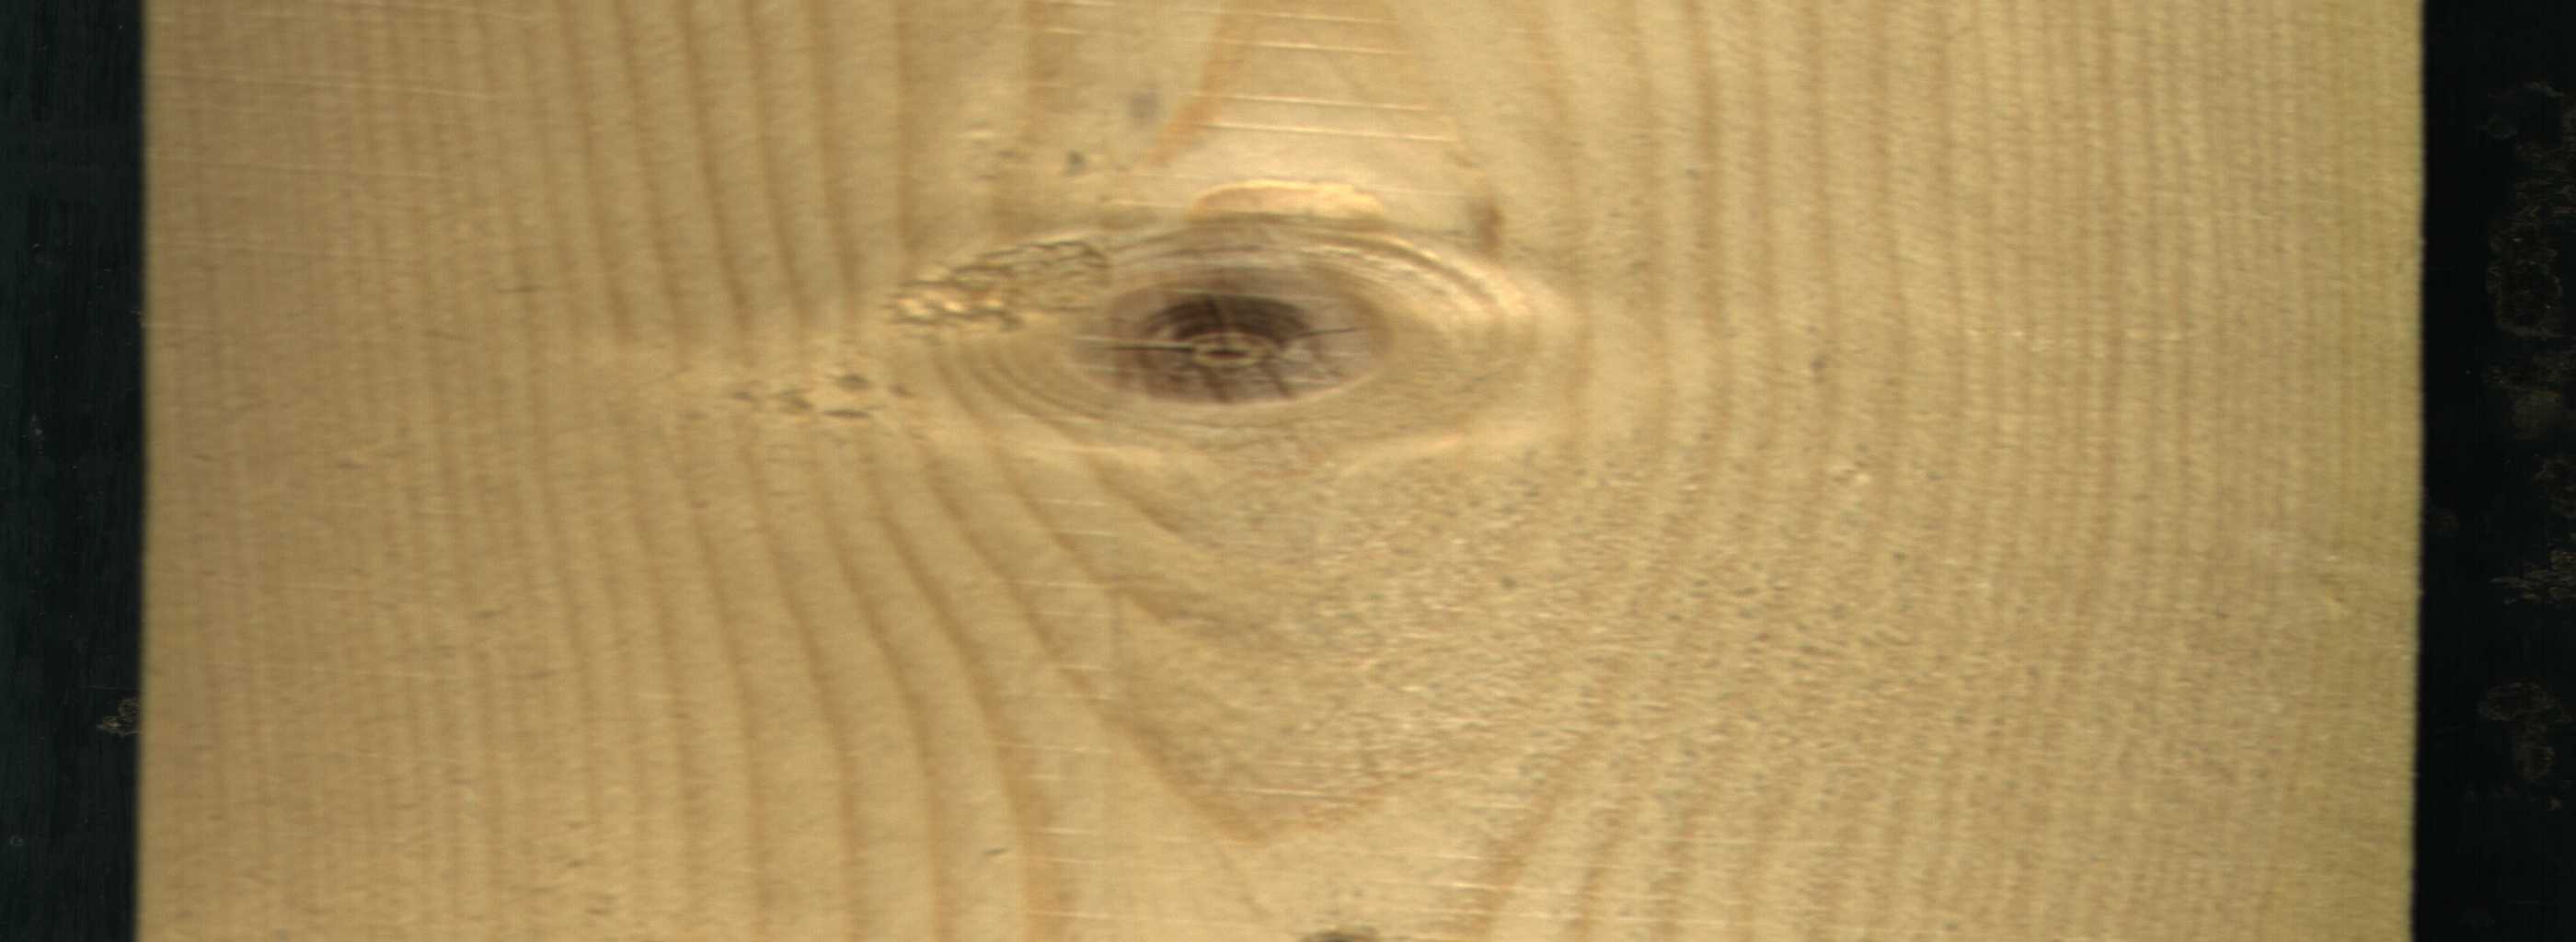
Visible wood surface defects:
Live_Knot